Interaction volume radius: 5 \u00c5
Interaction volume height: 30 \u00c5
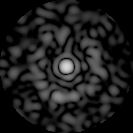
Disorder parameter: 0.8241